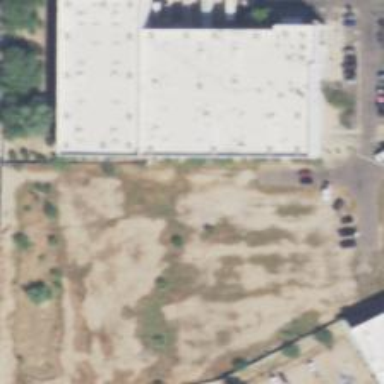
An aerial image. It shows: Warehouse.